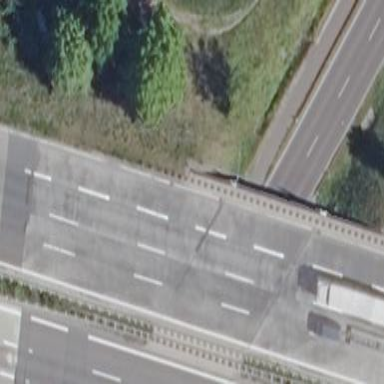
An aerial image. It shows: It's motorway area.